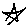
Label: star